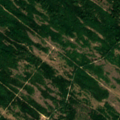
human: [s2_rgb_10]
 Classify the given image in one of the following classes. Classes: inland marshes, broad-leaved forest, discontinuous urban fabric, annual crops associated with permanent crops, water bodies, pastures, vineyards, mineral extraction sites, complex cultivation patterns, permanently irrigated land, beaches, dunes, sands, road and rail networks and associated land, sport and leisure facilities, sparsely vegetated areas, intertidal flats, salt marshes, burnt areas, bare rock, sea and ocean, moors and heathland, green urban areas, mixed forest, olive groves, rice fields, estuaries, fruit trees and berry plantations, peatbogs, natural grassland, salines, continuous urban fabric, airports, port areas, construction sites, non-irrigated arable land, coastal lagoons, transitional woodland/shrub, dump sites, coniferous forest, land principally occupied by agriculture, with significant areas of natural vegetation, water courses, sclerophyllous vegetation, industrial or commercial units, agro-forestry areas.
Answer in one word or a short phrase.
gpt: broad-leaved forest, transitional woodland/shrub